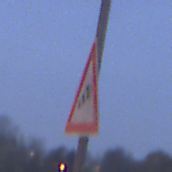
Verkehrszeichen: SeitenwindVonRechts
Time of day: Night
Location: Outdoor (Urban)
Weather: PartlyCloudy
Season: NotSpecified
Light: Artificial